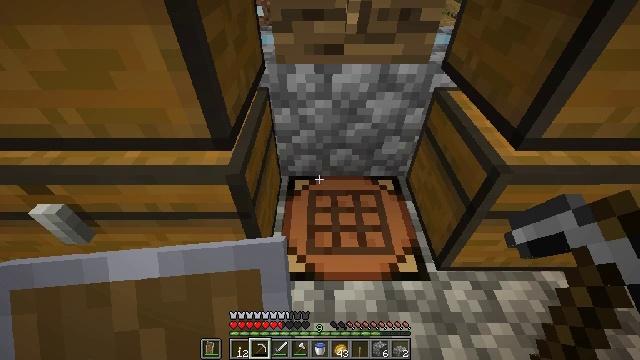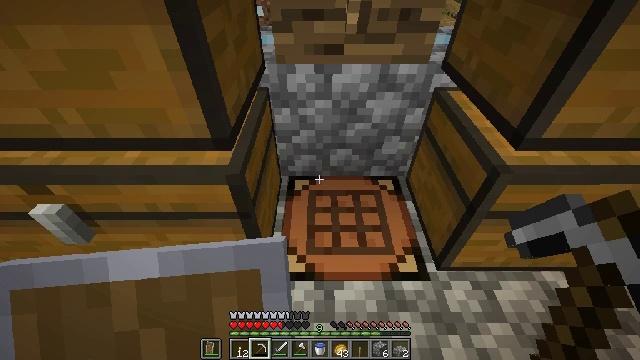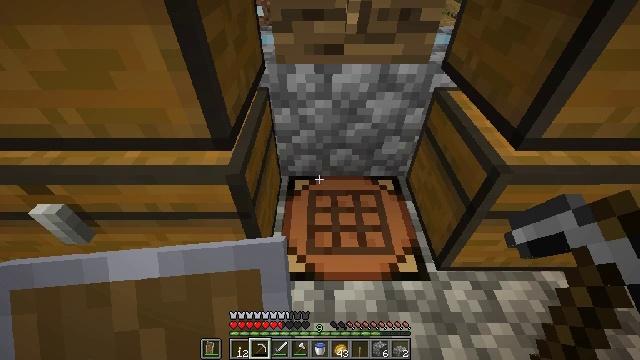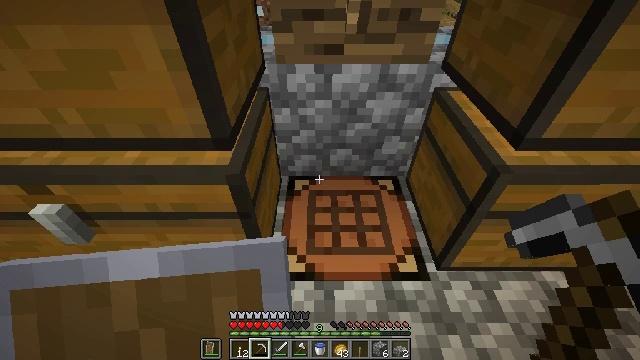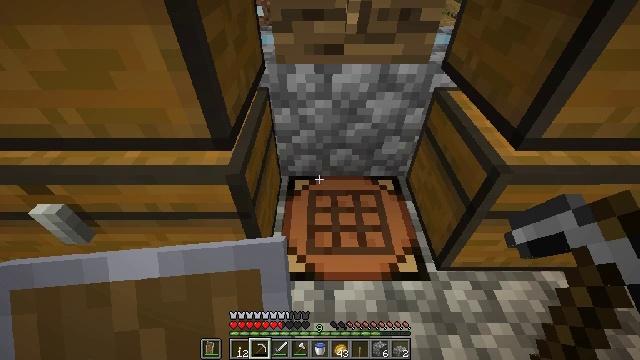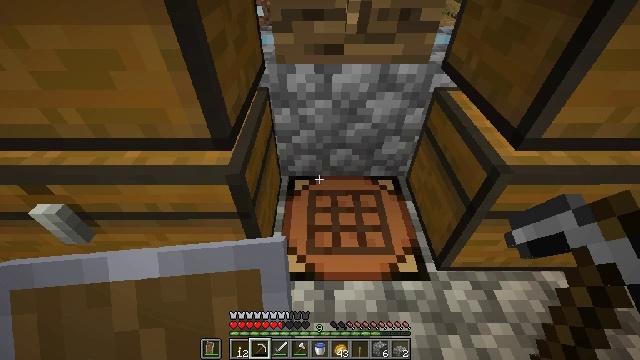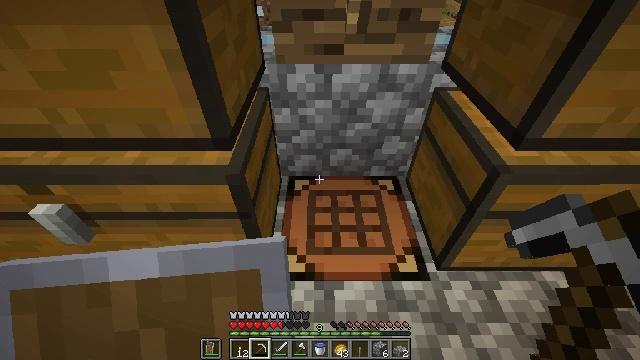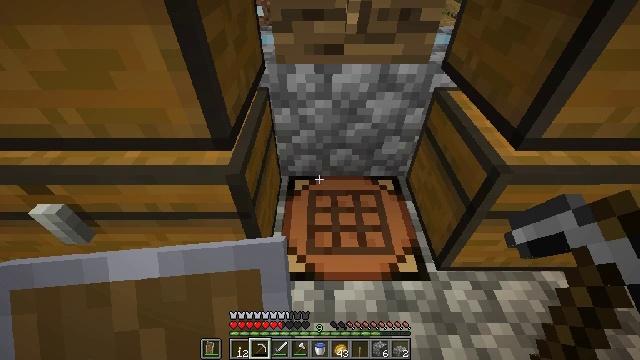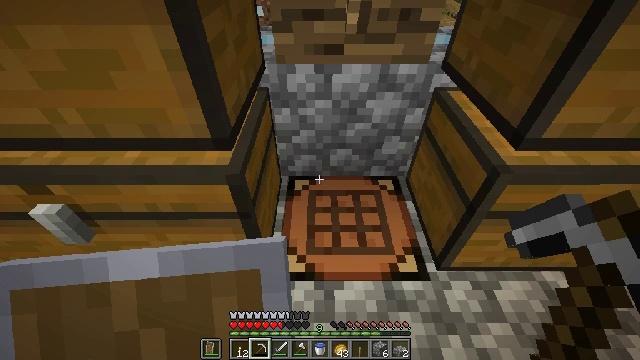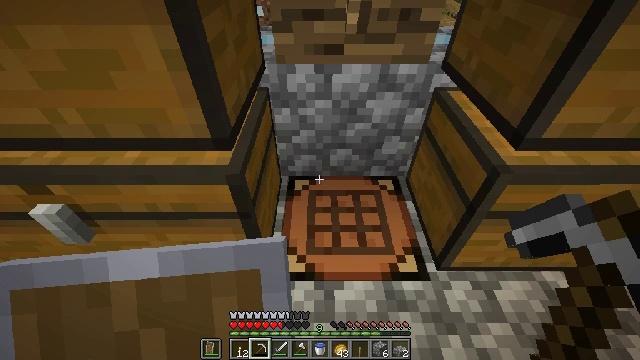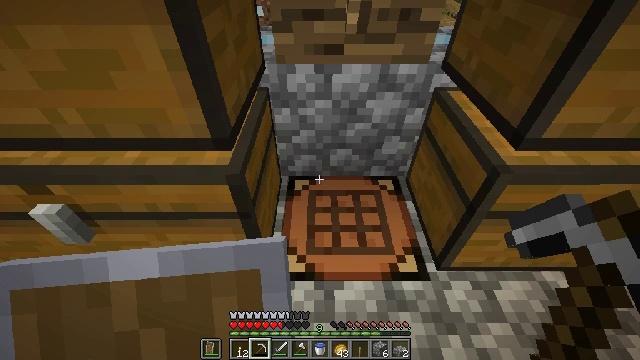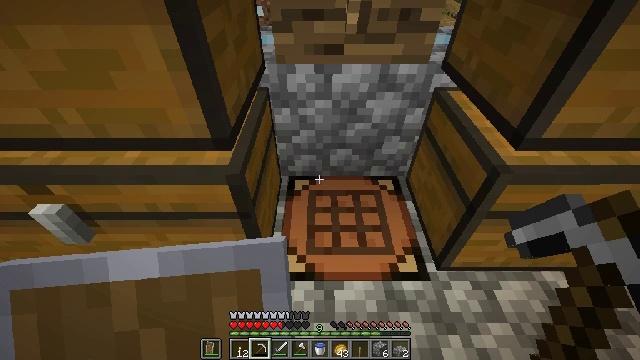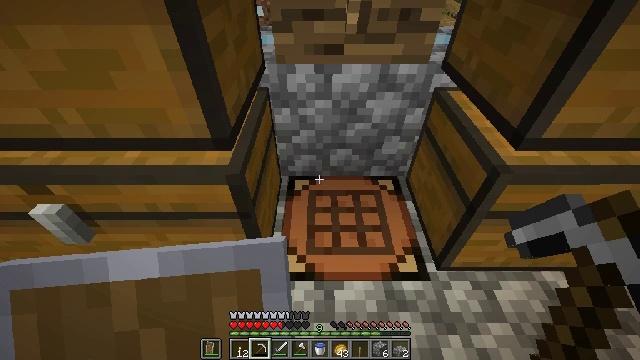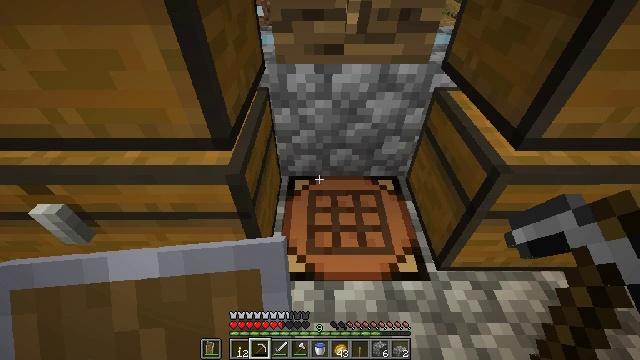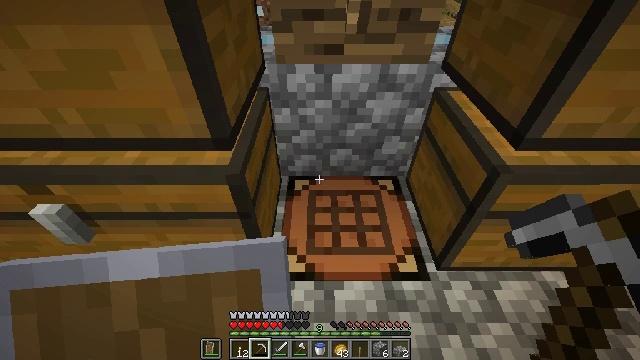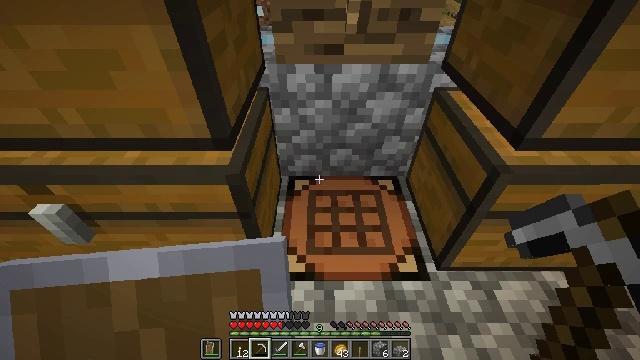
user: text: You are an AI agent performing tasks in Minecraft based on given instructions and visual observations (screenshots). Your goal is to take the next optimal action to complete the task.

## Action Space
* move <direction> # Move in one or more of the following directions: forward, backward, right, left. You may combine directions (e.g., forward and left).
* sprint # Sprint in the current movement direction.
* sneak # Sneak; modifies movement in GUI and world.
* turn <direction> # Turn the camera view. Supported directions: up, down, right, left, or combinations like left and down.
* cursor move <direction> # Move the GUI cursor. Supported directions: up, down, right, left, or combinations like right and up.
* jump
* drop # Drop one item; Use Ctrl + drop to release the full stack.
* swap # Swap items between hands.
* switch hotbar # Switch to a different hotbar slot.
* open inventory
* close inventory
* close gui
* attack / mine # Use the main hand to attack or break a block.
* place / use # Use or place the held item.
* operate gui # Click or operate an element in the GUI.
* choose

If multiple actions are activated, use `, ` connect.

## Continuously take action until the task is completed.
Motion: motion action
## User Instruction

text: Take materials to the crafting table and make a repeater.
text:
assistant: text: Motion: no_op
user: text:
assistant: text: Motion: no_op
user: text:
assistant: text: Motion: no_op
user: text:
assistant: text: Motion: no_op
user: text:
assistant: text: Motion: no_op
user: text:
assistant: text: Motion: no_op
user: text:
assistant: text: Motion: no_op
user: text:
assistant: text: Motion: no_op
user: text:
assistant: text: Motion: no_op
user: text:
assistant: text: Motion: no_op
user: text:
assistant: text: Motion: no_op
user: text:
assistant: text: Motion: no_op
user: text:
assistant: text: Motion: no_op
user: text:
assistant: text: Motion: no_op
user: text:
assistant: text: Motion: no_op
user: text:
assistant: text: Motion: no_op
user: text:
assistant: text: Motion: no_op
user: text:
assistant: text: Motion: no_op
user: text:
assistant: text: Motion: no_op
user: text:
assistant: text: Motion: no_op
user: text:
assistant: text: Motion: no_op
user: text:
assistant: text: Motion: no_op
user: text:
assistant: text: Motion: no_op
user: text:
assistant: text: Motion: no_op
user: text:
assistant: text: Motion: no_op
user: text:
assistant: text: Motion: no_op
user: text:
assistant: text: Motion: no_op
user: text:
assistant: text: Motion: no_op
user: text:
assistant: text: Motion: no_op
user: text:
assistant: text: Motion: no_op